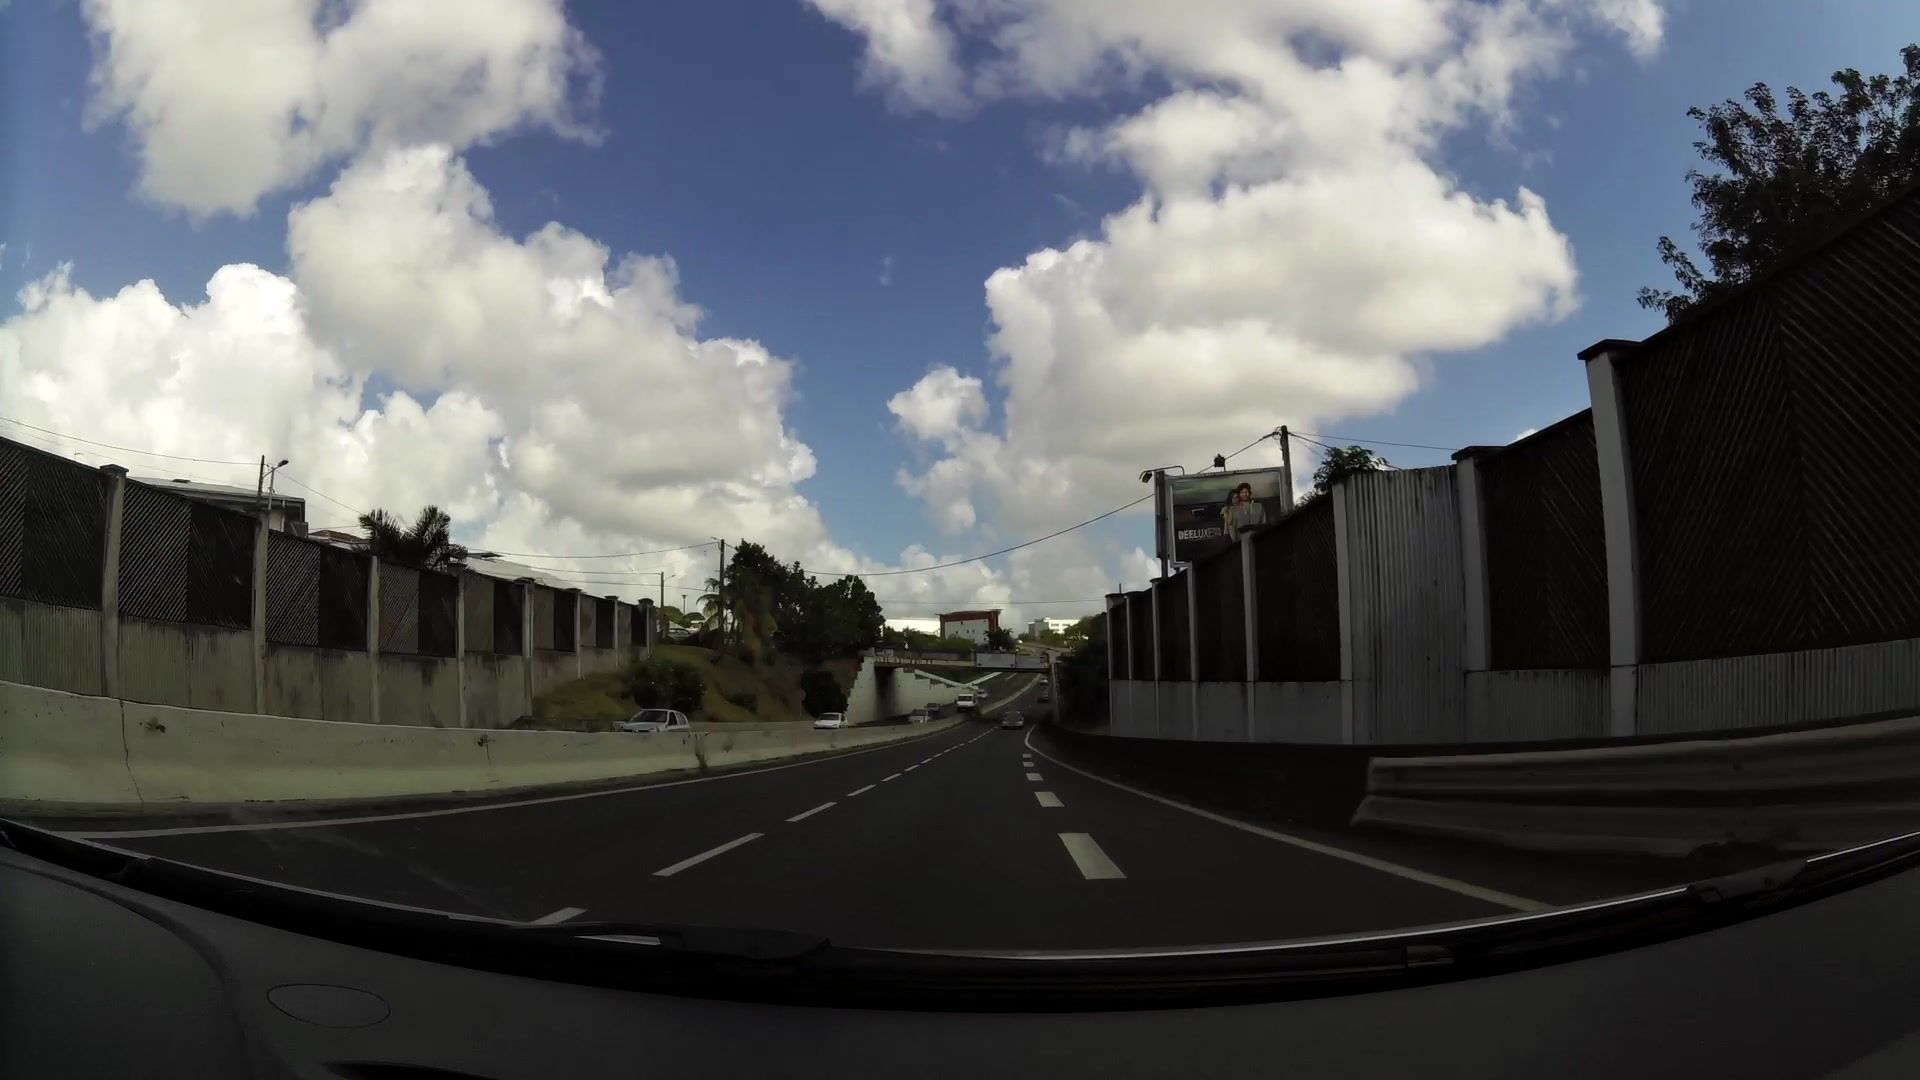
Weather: clear
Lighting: day
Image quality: good
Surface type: driving surface
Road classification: trunk
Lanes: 2.0
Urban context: urban centre
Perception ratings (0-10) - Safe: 1.2, Lively: 1.76, Beautiful: 5, Boring: 4.49, Depressing: 8.23, Wealthy: 1.01